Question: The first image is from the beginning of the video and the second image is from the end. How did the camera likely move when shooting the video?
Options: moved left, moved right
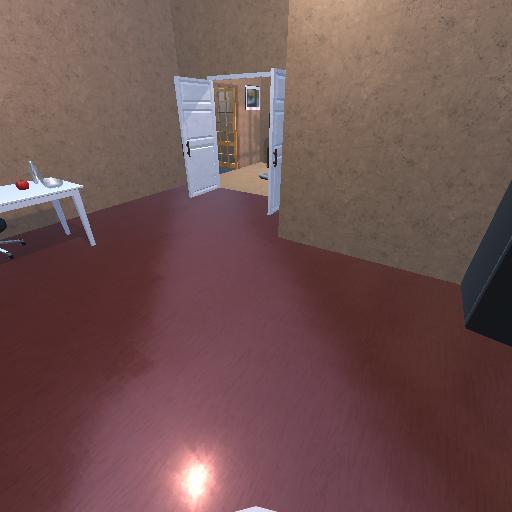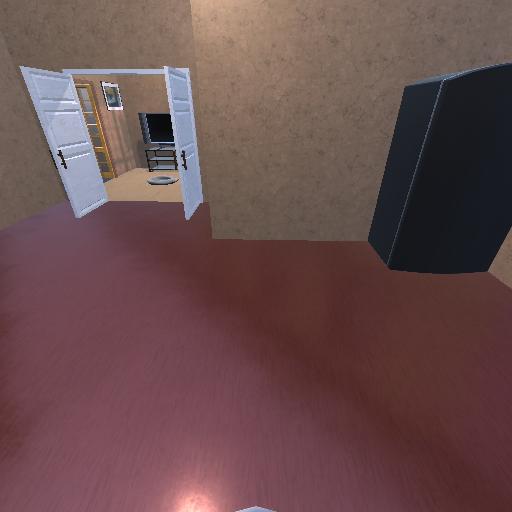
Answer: moved left